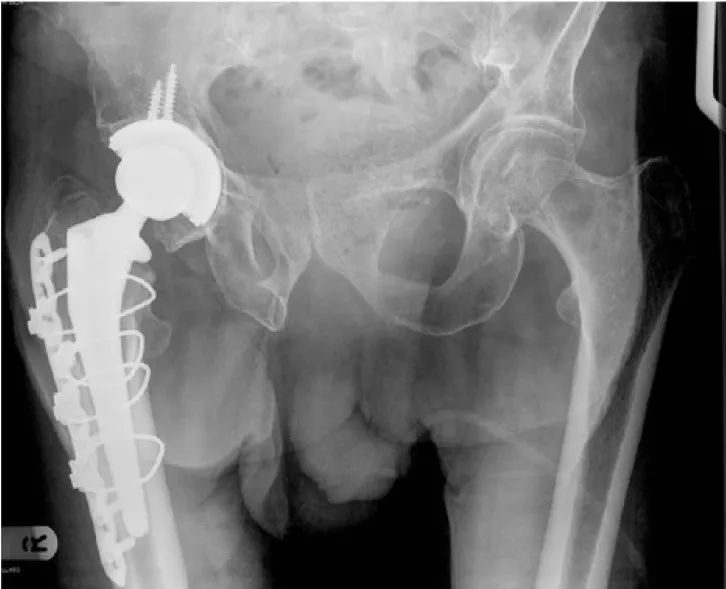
Anterio-posterior pelvic radiograph of Case 2 following the fall (a).
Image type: radiology (x_ray)